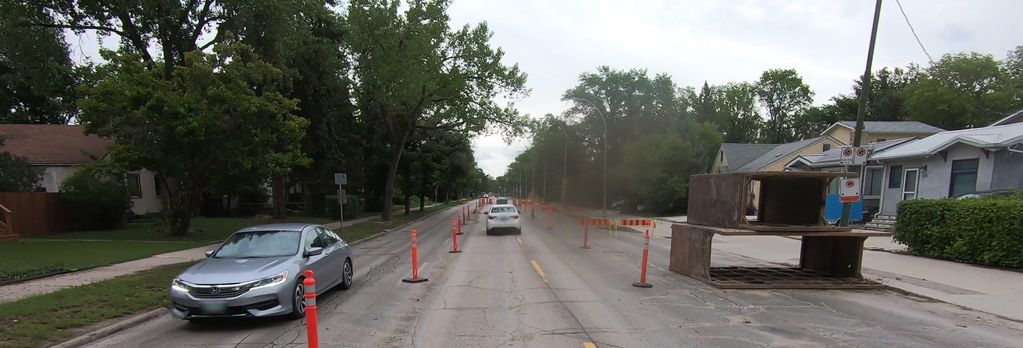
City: winnipeg